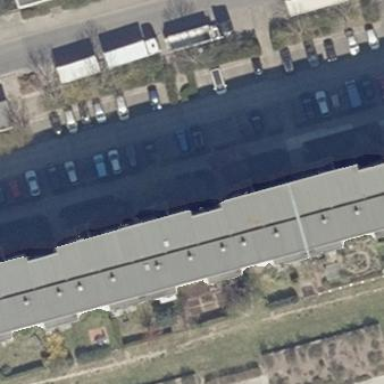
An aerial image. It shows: Flat-roofed apartment building.